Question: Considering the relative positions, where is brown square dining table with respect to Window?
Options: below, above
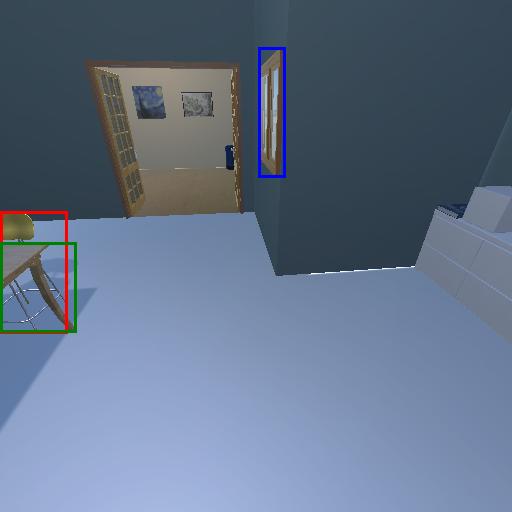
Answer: below